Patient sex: M
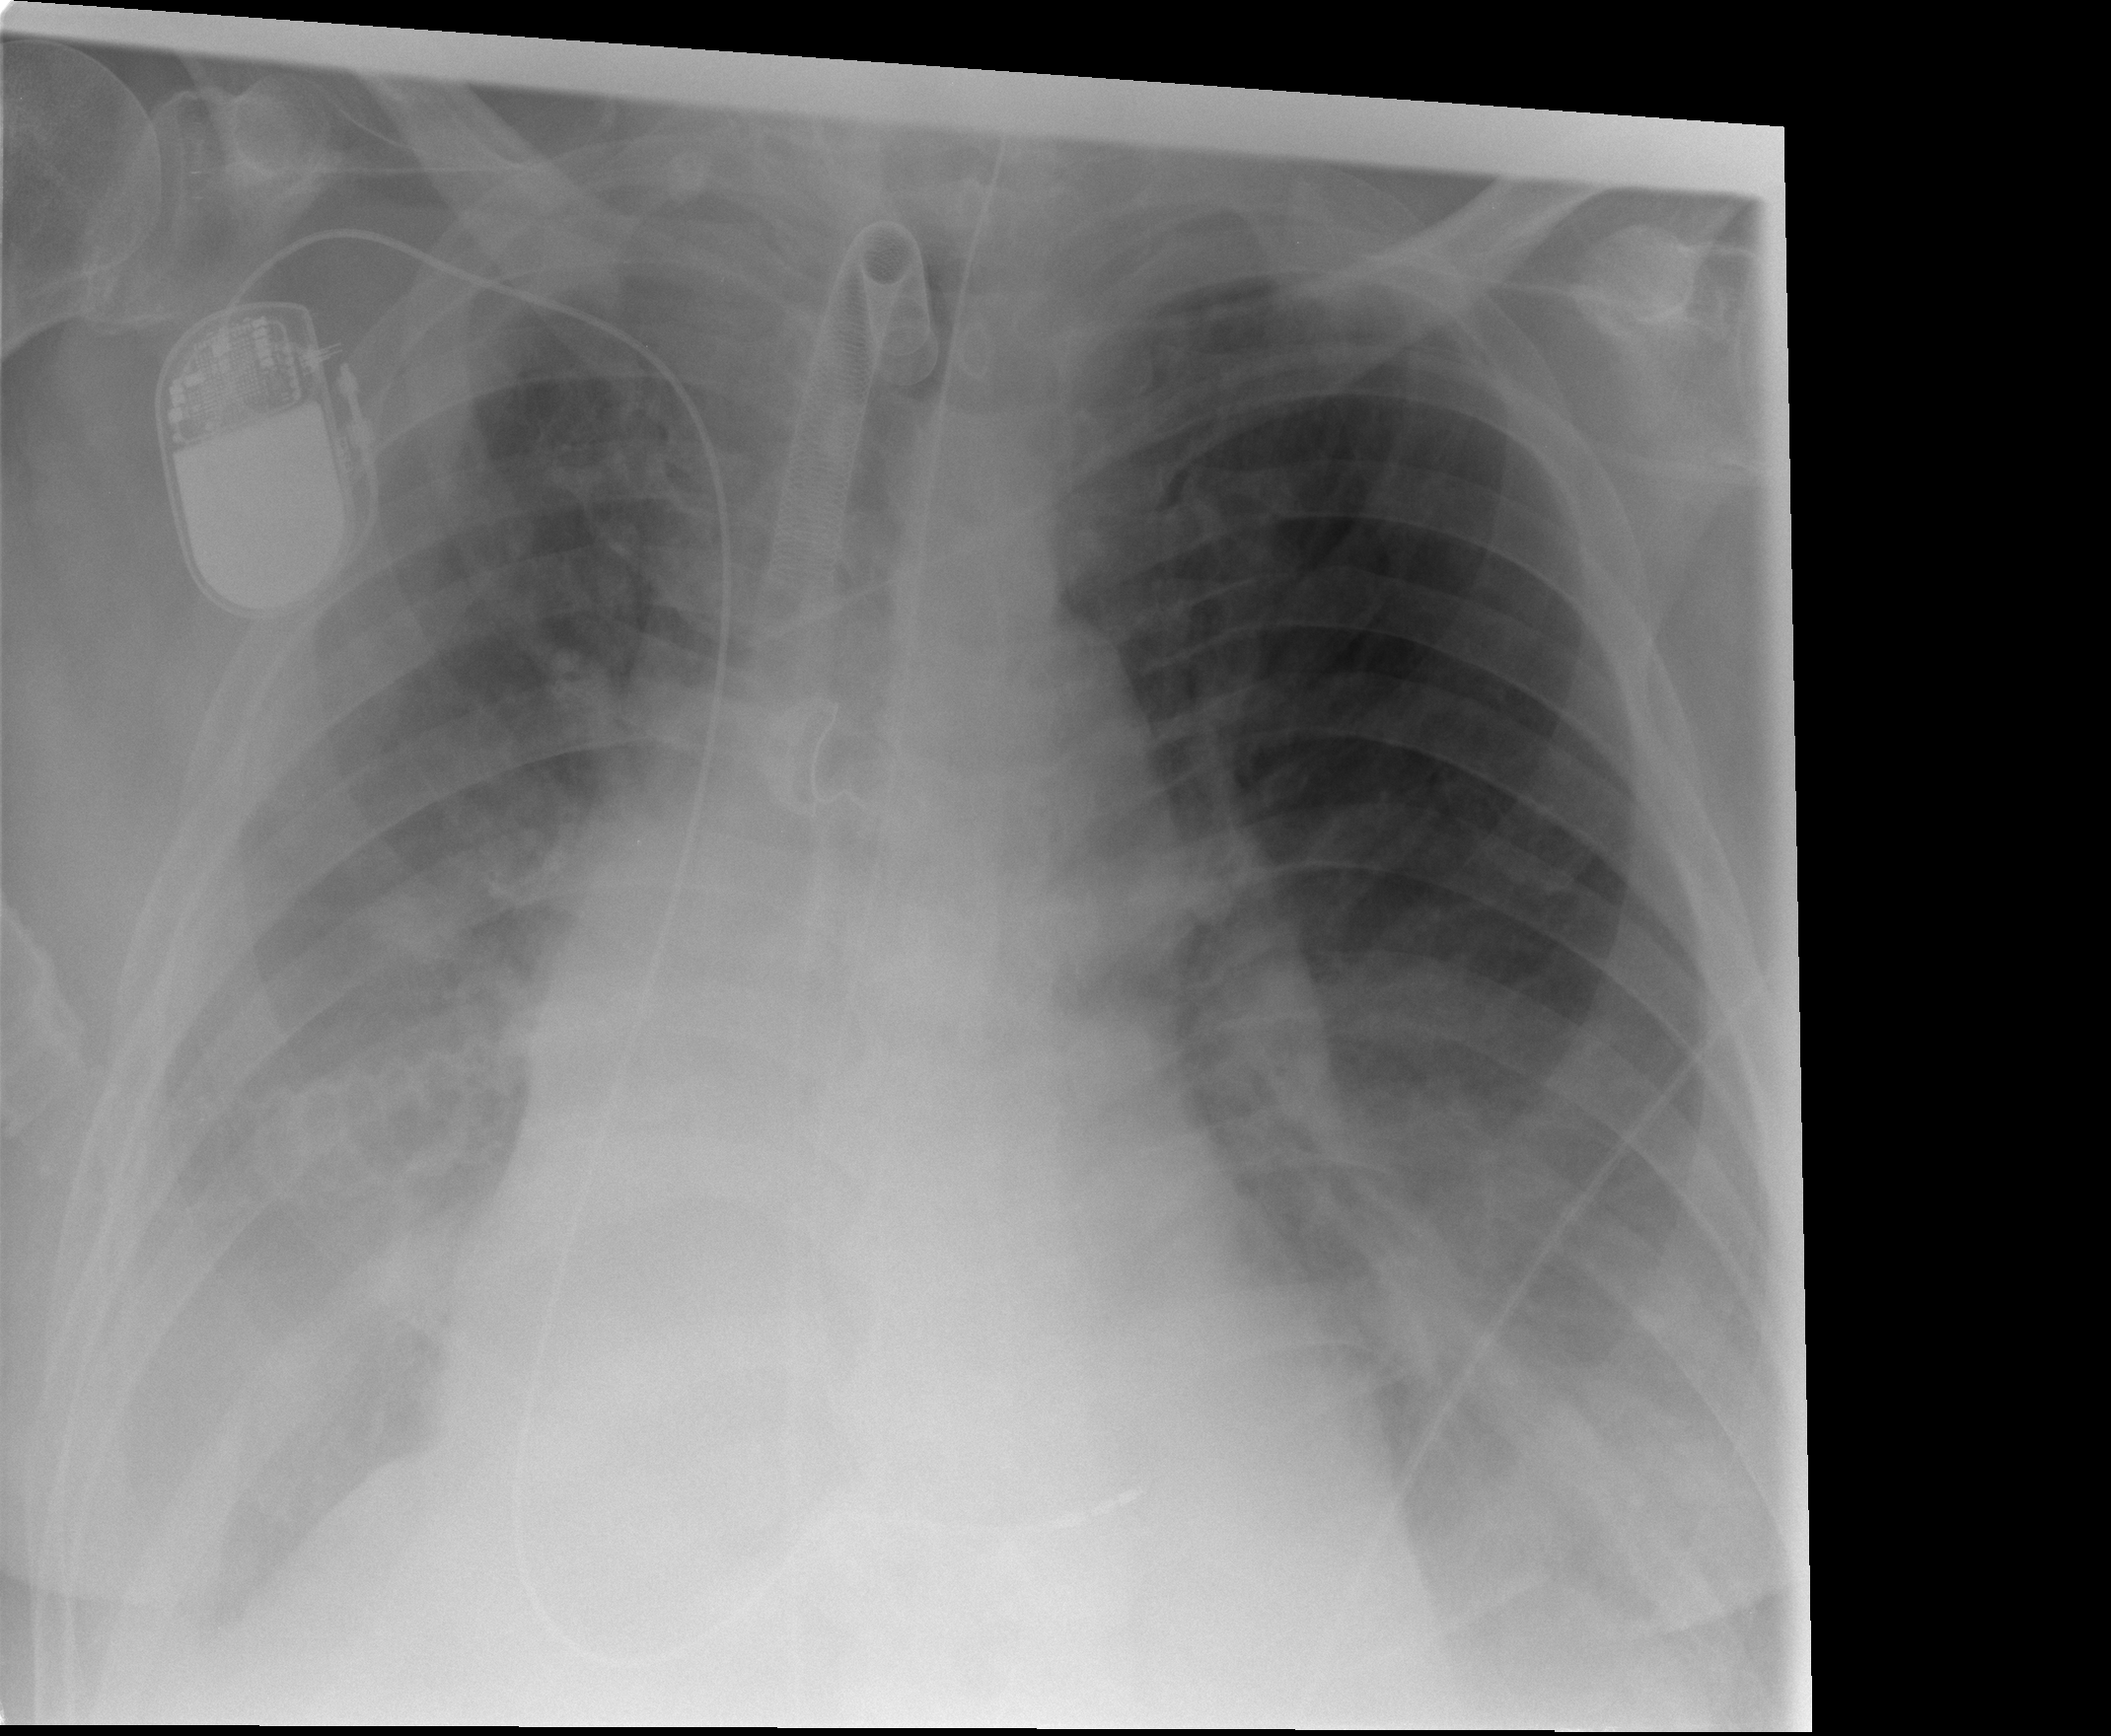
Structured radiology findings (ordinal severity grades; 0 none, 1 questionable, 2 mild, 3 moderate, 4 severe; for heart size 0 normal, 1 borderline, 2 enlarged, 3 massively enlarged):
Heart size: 2
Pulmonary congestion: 2
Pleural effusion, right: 3
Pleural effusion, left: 3
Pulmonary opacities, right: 0
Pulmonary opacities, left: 0
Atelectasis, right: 2
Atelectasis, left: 2